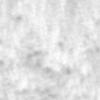
Label: no_change